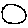
Label: circle